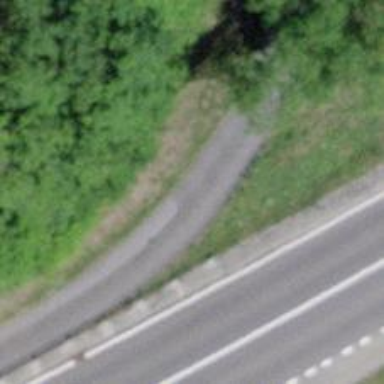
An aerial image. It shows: Well-maintained track road with grade 1 tracktype.